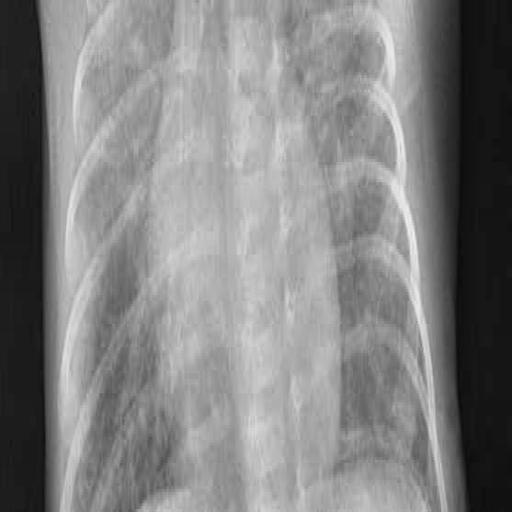
Finding: PNEUMONIA